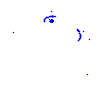
Particle: proton